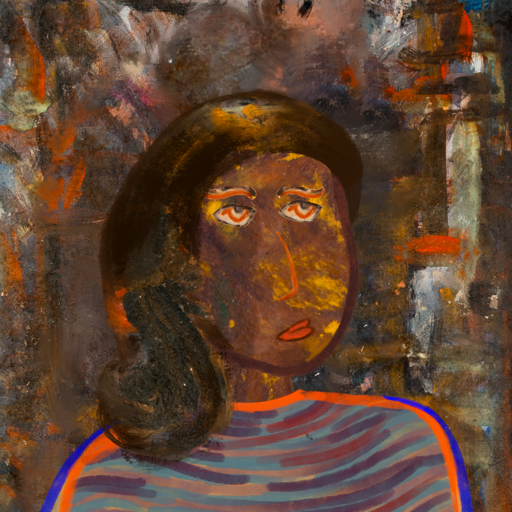
Background: GypsyQueen, Head And Neck Side: Comrade, Face Side: Experience, Bust: Experience, Hair Side: Gypsy_Queen, Head Accessory: Blank, Second Necklace: Blank, Necklace: Blank, Baby: Blank